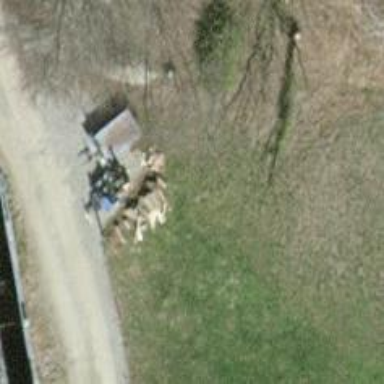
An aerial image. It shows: Brown bench.